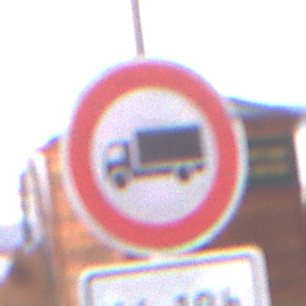
Verkehrszeichen: VerbotFuerKraftfahrzeugeUeberDreiKommaFuenfTonnen
Zusatzzeichen unten: ZeitangabenOhneBeschraenkungAufWochentage1
Umgebung: Outdoor, Urban
Tageszeit: SunriseSunset
Wetter: Clear
Licht: Natural
Jahreszeit: NotSpecified
Kontrast: MediumContrast